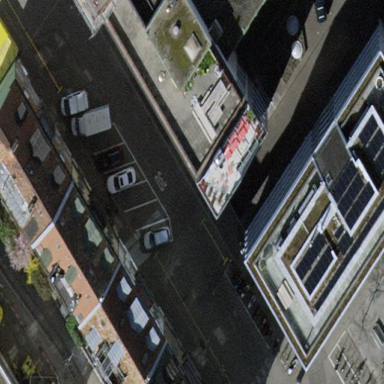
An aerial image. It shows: Parking lane.